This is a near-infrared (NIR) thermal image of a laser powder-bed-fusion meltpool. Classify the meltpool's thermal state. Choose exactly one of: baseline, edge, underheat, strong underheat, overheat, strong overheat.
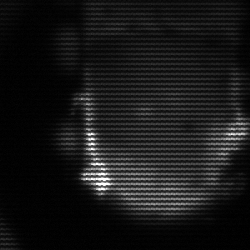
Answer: baseline